Question: I have a project that I already run in Android Studio.
After I've opened the project in Android Studio I got the message:
Following the link of <URL> .
Since I've already have a 'build.gradle' file at the root of my project I've modified to include some dependencies.
'''
buildscript {
repositories {
mavenCentral()
}
dependencies {
classpath 'com.android.tools.build:gradle:0.7.+'
}
}
apply plugin: 'android'
dependencies {
compile fileTree(dir: 'libs', include: '*.jar')
compile "com.android.support:support-v4:18.0.+"
compile "com.android.support:appcompat-v7:18.0.+"
}
android {
compileSdkVersion 18
buildToolsVersion "18.0.1"
sourceSets {
main {
manifest.srcFile 'AndroidManifest.xml'
java.srcDirs = ['src']
resources.srcDirs = ['src']
aidl.srcDirs = ['src']
renderscript.srcDirs = ['src']
res.srcDirs = ['res']
assets.srcDirs = ['assets']
}
// Move the tests to tests/java, tests/res, etc...
instrumentTest.setRoot('tests')
// Move the build types to build-types/<type>
// For instance, build-types/debug/java, build-types/debug/AndroidManifest.xml, ...
// This moves them out of them default location under src/<type>/... which would
// conflict with src/ being used by the main source set.
// Adding new build types or product flavors should be accompanied
// by a similar customization.
debug.setRoot('build-types/debug')
release.setRoot('build-types/release')
}
}
'''
As instructed, i've ran 'gradle assembleDebug' on the 'Android Studio' terminal windows but was getting some errors. To solve this errors I had to create a 'local.properties' with 'sdk.dir=C:\Program Files (x86)\Android\android-sdk' and remove the 'android-support-v4.jar' file from the '/libs' folder and from the 'Libraries->libs' from the 'Project Structure'.
I now ran again 'gradle assembleDebug' and this time it finishes without any errors.
I've restarted 'Android Studio' but after restarting I've saw that on the 'External Libraries' of the project there were no 'support-v4' and 'appcompat-v7' and in one of my classes I have the 'import android.support.v4.widget.CursorAdapter;' marked as error since 'Cannot resolve symbol Cursor Adapter'.
If I press the button 'Sync project with gradle files'i got the message: 'The project MyProject is not a Gradle-based project'
Can someone help me figuring out how to solve this?
Here is my project Structure

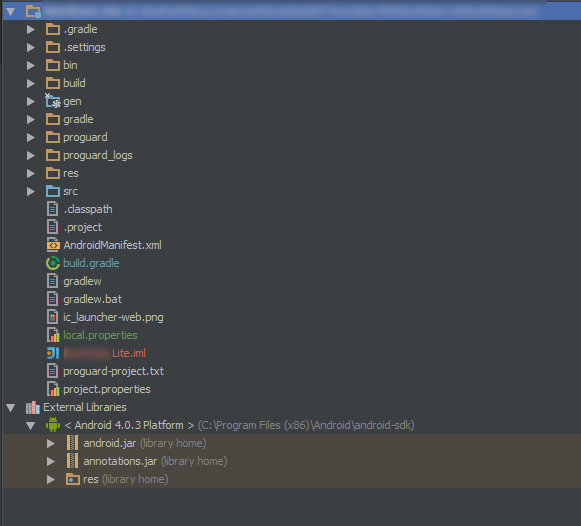
Answer: The project thinks it's still a non-Gradle based project; it's not the presence of the file that makes it Gradle-based, but it's how the project was set up in the first place. You'll need to re-import your project to finish the conversion to Gradle.
First, though, it looks like you don't have a file; it looks like you need one. Since you've set up your project as a single-module project, then you can put the file in your project's root directory, next to . It should contain this:
'''
import ':'
'''
In the future if you add more modules to your project you may want to convert it to a multi-module directory structure, but you don't need to worry about that now. In any event, now you need to do the re-import in Android Studio:
1. Close your project
2. Back up your project
3. Delete the .idea folder in the root directory of the project
4. Delete all the .iml files in your project
5. Import your project in Android Studio, and in the dialog that prompts you for a file, choose the build.gradle file.
After this you should be good to go.